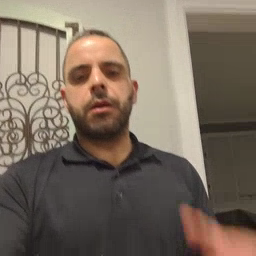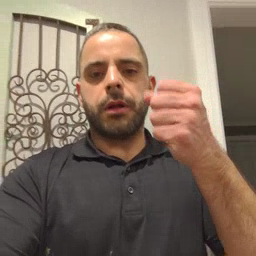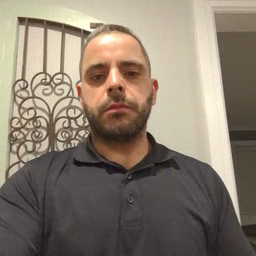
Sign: milk